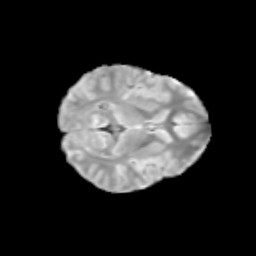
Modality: T2w
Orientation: axial
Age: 9
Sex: female
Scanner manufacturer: siemens
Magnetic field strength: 3 T
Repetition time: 3.8 s
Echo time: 0.07 s